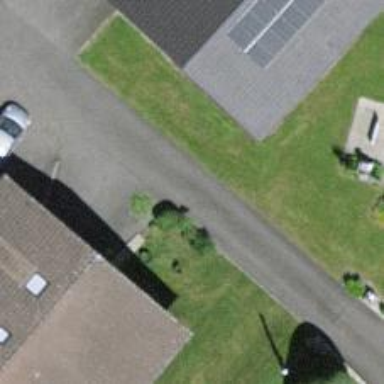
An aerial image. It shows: Living street.